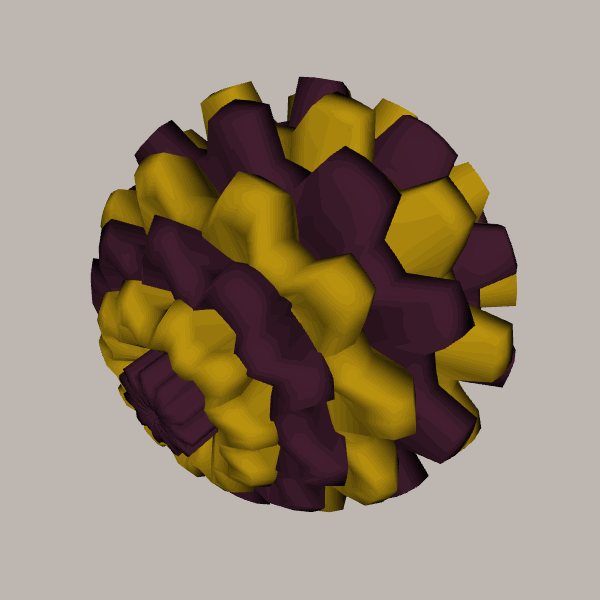
Background: light